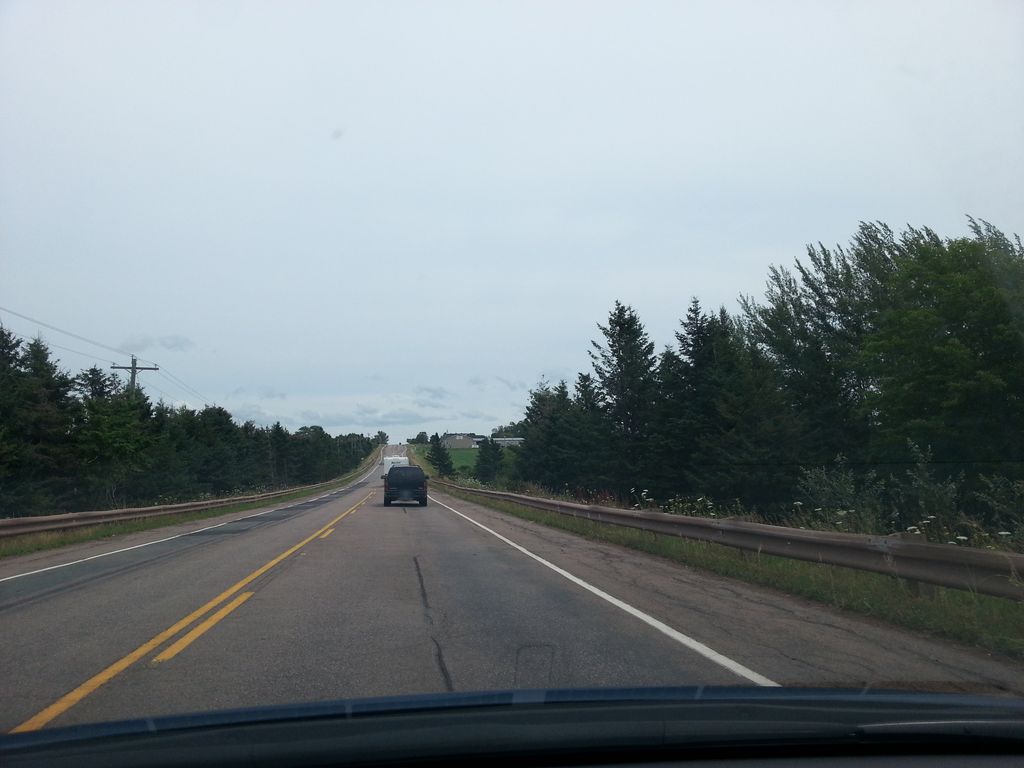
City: charlottetown